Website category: sports
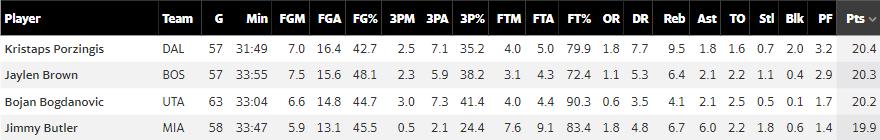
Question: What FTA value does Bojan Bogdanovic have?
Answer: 4.4

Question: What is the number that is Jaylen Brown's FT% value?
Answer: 72.4

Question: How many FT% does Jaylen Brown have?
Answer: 72.4

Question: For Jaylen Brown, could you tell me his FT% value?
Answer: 72.4

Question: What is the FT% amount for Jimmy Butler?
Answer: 83.4

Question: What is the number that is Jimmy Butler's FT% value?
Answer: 83.4

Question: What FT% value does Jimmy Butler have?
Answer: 83.4

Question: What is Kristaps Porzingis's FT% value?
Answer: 79.9

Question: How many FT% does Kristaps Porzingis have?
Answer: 79.9

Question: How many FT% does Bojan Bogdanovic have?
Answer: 90.3

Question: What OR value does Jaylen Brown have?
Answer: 1.1

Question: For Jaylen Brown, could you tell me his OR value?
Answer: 1.1

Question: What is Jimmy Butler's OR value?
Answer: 1.8

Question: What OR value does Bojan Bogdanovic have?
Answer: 0.6

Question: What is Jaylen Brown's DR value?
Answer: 5.3

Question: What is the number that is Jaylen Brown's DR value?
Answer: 5.3

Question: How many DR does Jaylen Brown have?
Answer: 5.3

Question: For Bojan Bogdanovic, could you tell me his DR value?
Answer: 3.5

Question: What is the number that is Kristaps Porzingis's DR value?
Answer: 7.7

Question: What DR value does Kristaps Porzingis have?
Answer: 7.7

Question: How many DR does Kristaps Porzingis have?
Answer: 7.7

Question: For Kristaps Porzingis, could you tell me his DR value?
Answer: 7.7

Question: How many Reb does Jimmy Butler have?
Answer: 6.7

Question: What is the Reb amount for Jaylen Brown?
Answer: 6.4

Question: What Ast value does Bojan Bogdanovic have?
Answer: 2.1

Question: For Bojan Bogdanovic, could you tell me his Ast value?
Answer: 2.1

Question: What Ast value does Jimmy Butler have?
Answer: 6.0

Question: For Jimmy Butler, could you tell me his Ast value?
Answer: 6.0

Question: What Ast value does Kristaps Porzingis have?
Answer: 1.8

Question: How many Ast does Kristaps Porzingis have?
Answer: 1.8

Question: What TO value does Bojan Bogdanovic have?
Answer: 2.5

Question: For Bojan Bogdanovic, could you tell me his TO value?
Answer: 2.5

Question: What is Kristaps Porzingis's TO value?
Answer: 1.6

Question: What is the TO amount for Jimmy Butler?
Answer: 2.2

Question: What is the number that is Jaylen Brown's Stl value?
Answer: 1.1

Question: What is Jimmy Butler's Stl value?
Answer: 1.8

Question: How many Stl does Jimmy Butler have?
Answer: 1.8

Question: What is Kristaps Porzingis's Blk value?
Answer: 2.0

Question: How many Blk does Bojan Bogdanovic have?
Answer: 0.1

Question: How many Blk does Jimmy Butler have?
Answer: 0.6

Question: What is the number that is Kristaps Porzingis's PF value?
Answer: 3.2

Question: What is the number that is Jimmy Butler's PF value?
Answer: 1.4

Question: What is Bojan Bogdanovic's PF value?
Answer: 1.7

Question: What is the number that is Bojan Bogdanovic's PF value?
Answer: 1.7

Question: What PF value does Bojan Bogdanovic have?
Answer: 1.7

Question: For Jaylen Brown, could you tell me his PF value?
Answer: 2.9

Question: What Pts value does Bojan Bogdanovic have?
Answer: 20.2

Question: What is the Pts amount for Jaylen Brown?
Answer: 20.3

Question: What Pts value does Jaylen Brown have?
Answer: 20.3

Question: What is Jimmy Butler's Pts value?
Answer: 19.9

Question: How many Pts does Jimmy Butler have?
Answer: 19.9

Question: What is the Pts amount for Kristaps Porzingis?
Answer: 20.4